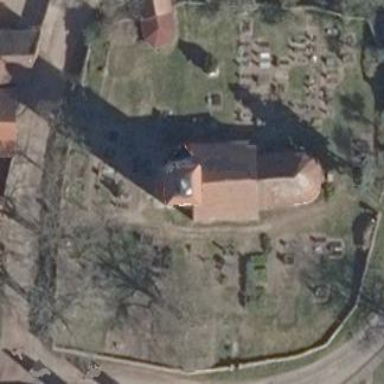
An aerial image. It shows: Graveyard.